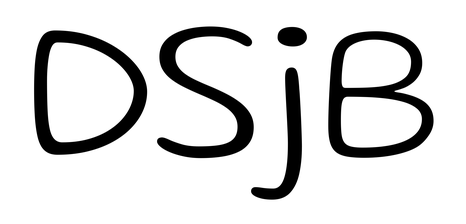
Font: Gluten_ExtraLight